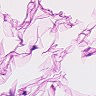
Metastatic tissue present: no